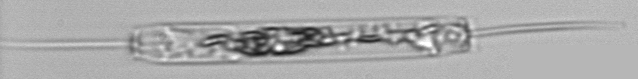
Label: Ditylum_brightwellii